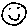
Label: smiley face